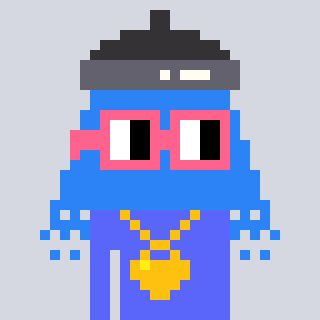
a pixel art character with square pink glasses, a shower-shaped head and a purple-colored body on a cool background